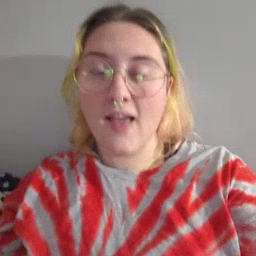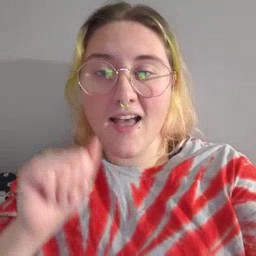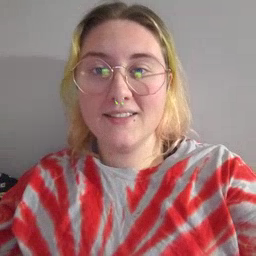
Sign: aunt